Question: I'm having a 'blonde moment' here - I'm sure this is easy but I can't seem to figure it out.
I have a grid of DIVs (10 rows which are CLEAR:BOTH - each with 10 FLOAT:LEFT DIVs of a fixed size).
What I want to do is assign a border to a group of these and this works (with the non-bordered sides/cells having a transparent border to keep everything aligned) BUT the way individual borders work, the 'corners' leave an ugly effect.
See this for an example

Am I missing an obvious trick to just make that a solid box rather than the 'dotted line' effect the corners are creating??
To clarify my CSS - the rows have this class
'''
.row {
clear: both;
}
'''
and the cells have this class
'''
.cell {
float: left;
border: 5px solid transparent;
}
'''
as well as between 0 and 4 classes like this one
'''
.top { // repeated for bottom, left and right ofc.
border-top: 5px solid black;
}
'''
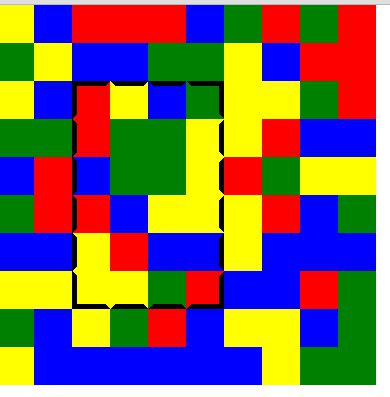
Answer: <URL>:
'''
div {
border: 3px solid white;
border-right: 3px solid black;
}
'''
<URL>:
'''
div {
border: none;
border-right: 3px solid black;
}
'''
The accepted solution was to make the padding take the place of the border, which would make the borders squared off. See:
<URL>